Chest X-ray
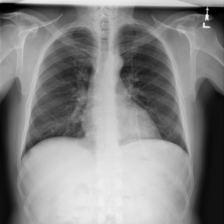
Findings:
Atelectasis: positive
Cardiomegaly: negative
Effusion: negative
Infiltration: negative
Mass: negative
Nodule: negative
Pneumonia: negative
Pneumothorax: negative
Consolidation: negative
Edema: negative
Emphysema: negative
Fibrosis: negative
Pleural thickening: negative
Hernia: negative